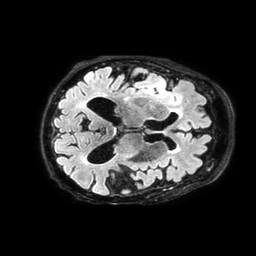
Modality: FLAIR
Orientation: axial
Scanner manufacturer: philips
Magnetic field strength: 3 T
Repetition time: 4.8 s
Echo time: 0.34 s